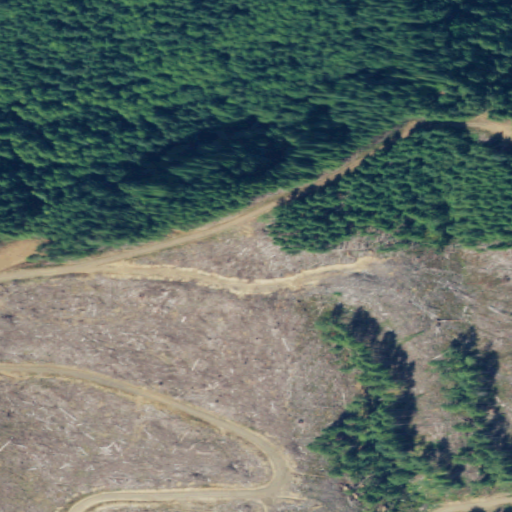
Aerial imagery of mountain in Washington named Lutes Mountain containing shrub, evergreen forest, grassland, and mixed forest